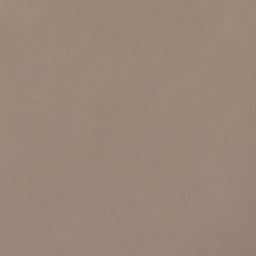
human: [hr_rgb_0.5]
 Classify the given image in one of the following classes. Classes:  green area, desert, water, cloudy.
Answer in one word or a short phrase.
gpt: cloudy